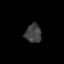
Tissue: prostate
Cell type: T cells
Senescence score: 0.3398
Nuclear area (px): 298
Mean DAPI intensity: 63.936